問題: 一辺が2である正八角形ABCDEFGHにおいて、直線AC、直線CF、直線GAのすべてに接する円をΩとし、その中心をOとします。さらに線分AFの中点をM、半直線MOとΩの交点をPとするとき、線分MPの長さはいくつですか。
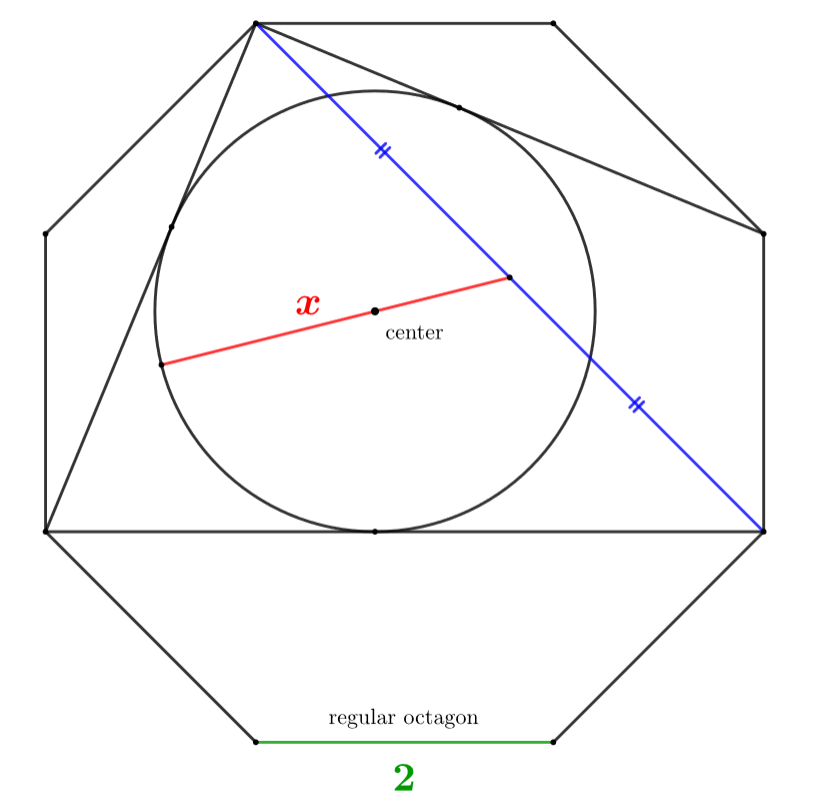
解答: 直線CFと直線GAの交点をXとする。Ωは三角形ACXの内接円であり、Mは三角形ACXの九点円の中心であるから、フォイエルバッハの定理よりMP=1+√2。
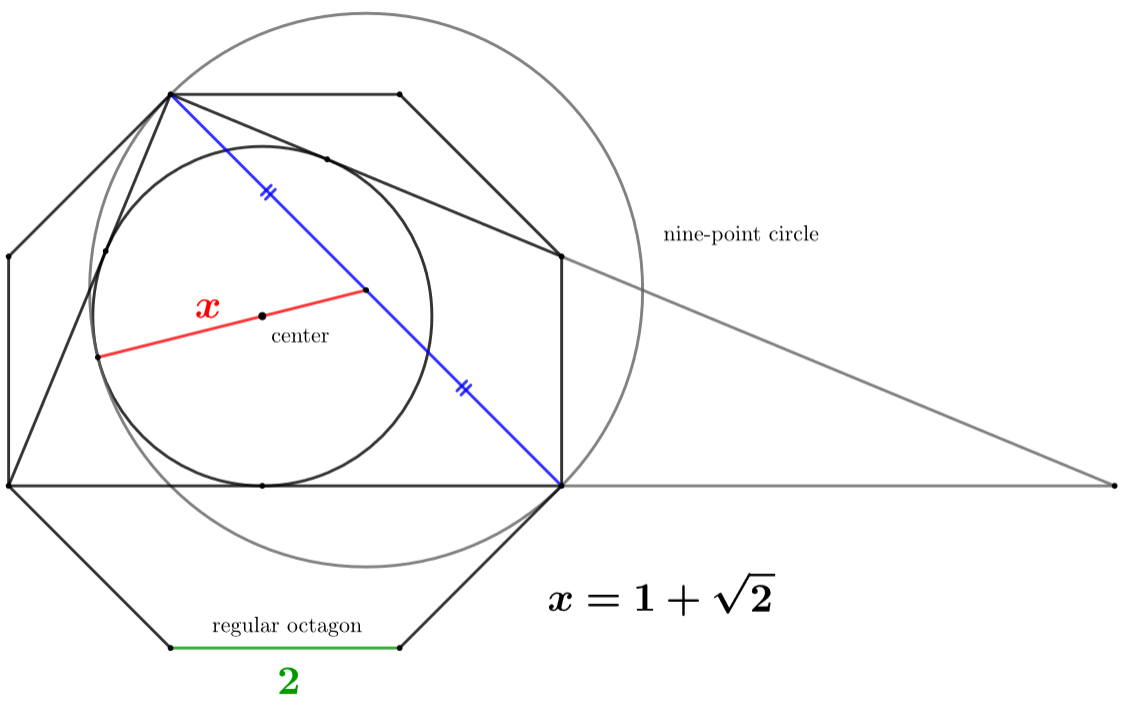
答え: 1+√2
タグ: 九点円、内接円